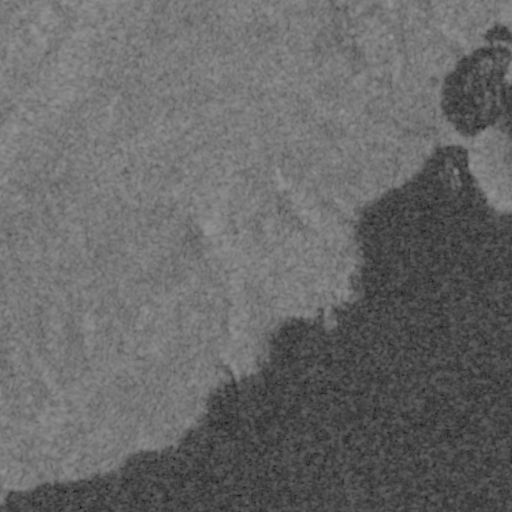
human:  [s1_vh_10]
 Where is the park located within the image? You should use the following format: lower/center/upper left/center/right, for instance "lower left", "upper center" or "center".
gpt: The park is located in the upper right of the image.
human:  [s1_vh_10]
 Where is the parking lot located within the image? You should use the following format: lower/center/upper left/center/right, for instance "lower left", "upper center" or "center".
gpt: The parking lot is located in the upper right of the image.
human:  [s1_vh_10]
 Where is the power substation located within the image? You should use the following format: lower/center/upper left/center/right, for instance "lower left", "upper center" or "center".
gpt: The power substation is located in the upper right of the image.
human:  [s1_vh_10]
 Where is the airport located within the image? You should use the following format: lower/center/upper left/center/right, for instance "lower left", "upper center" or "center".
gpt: There is no airport in the image.

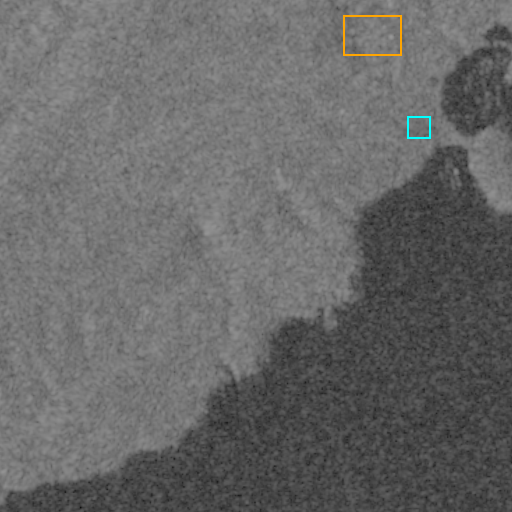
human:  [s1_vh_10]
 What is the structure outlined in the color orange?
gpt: The structure outlined in orange is a park.
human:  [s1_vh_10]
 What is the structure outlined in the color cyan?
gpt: The structure outlined in cyan is a parking lot.
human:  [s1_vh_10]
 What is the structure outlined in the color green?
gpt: There is no green outline.